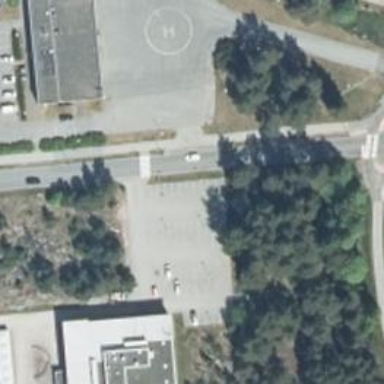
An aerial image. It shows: Parking area with surface.